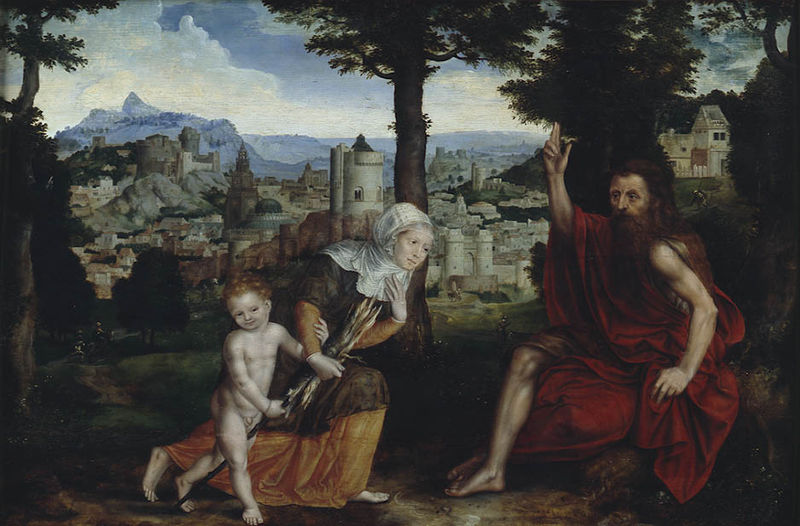
Titel: Der Prophet Elias und die Witwe von Sarepta
Künstler: Jan (1509) Massys
Standort: Karlsruhe
Institution: Staatliche Kunsthalle Karlsruhe
Schlagwörter: baum, berg, blau, blätter, fuß, gemälde, hand, himmel, laub, mann, nackt, umhang, wolken, bäume, gelb, grün, landschaft, stadt, braun, finger, frau, grau, kleid, orange, weiss, dame, gebäude, rot, schleier, tuch, weg, haube, malerei, rock, alt, bart, jung, alte, arm, bibel, falten, johannes, herr, öl, horizont, häuser, hügel, natur, gewand, familie, kind, mutter, locken, wald, turm, engel, kopfbedeckung, bein, füße, ansicht, italien, ort, reisig, berge, dorf, mauer, kopftuch, junge, tor, stadtansicht, barfuss, antike, knabe, burg, glaube, türme, geld, festung, knien, leinwand, fisch, jüngling, jesus, mauern, kniend, mittelalter, segen, florenz, stadtmauer, bettler, heiliger, maria, jesu, pfeile, fische, stadtbild, eremit, rennesaince, christ, rotes gewand, blaue berge, bittend, häusser, antonius, häuer, belehrung, n, #baum, 1300, kleeid, jesi, fraulandschaft, gleichni, gleichnix